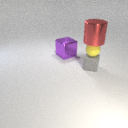
large purple metal cube behind small gray rubber cube